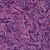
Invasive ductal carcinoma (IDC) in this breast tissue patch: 1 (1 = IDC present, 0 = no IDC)